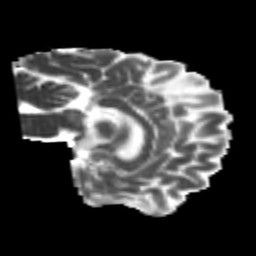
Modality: MD
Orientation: sagittal
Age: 24
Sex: male
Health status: healthy
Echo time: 0.074 s